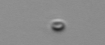
Label: nanoplankton_mix